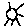
Label: sun